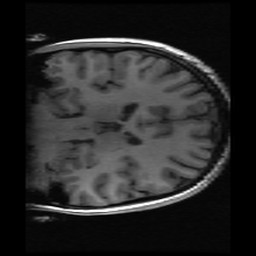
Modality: inplaneT1
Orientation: coronal